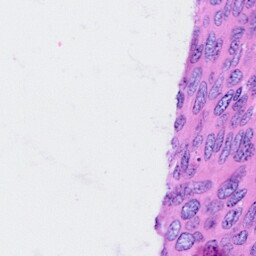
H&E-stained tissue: Cervix